Platform: macOS
Application: Arc Browser
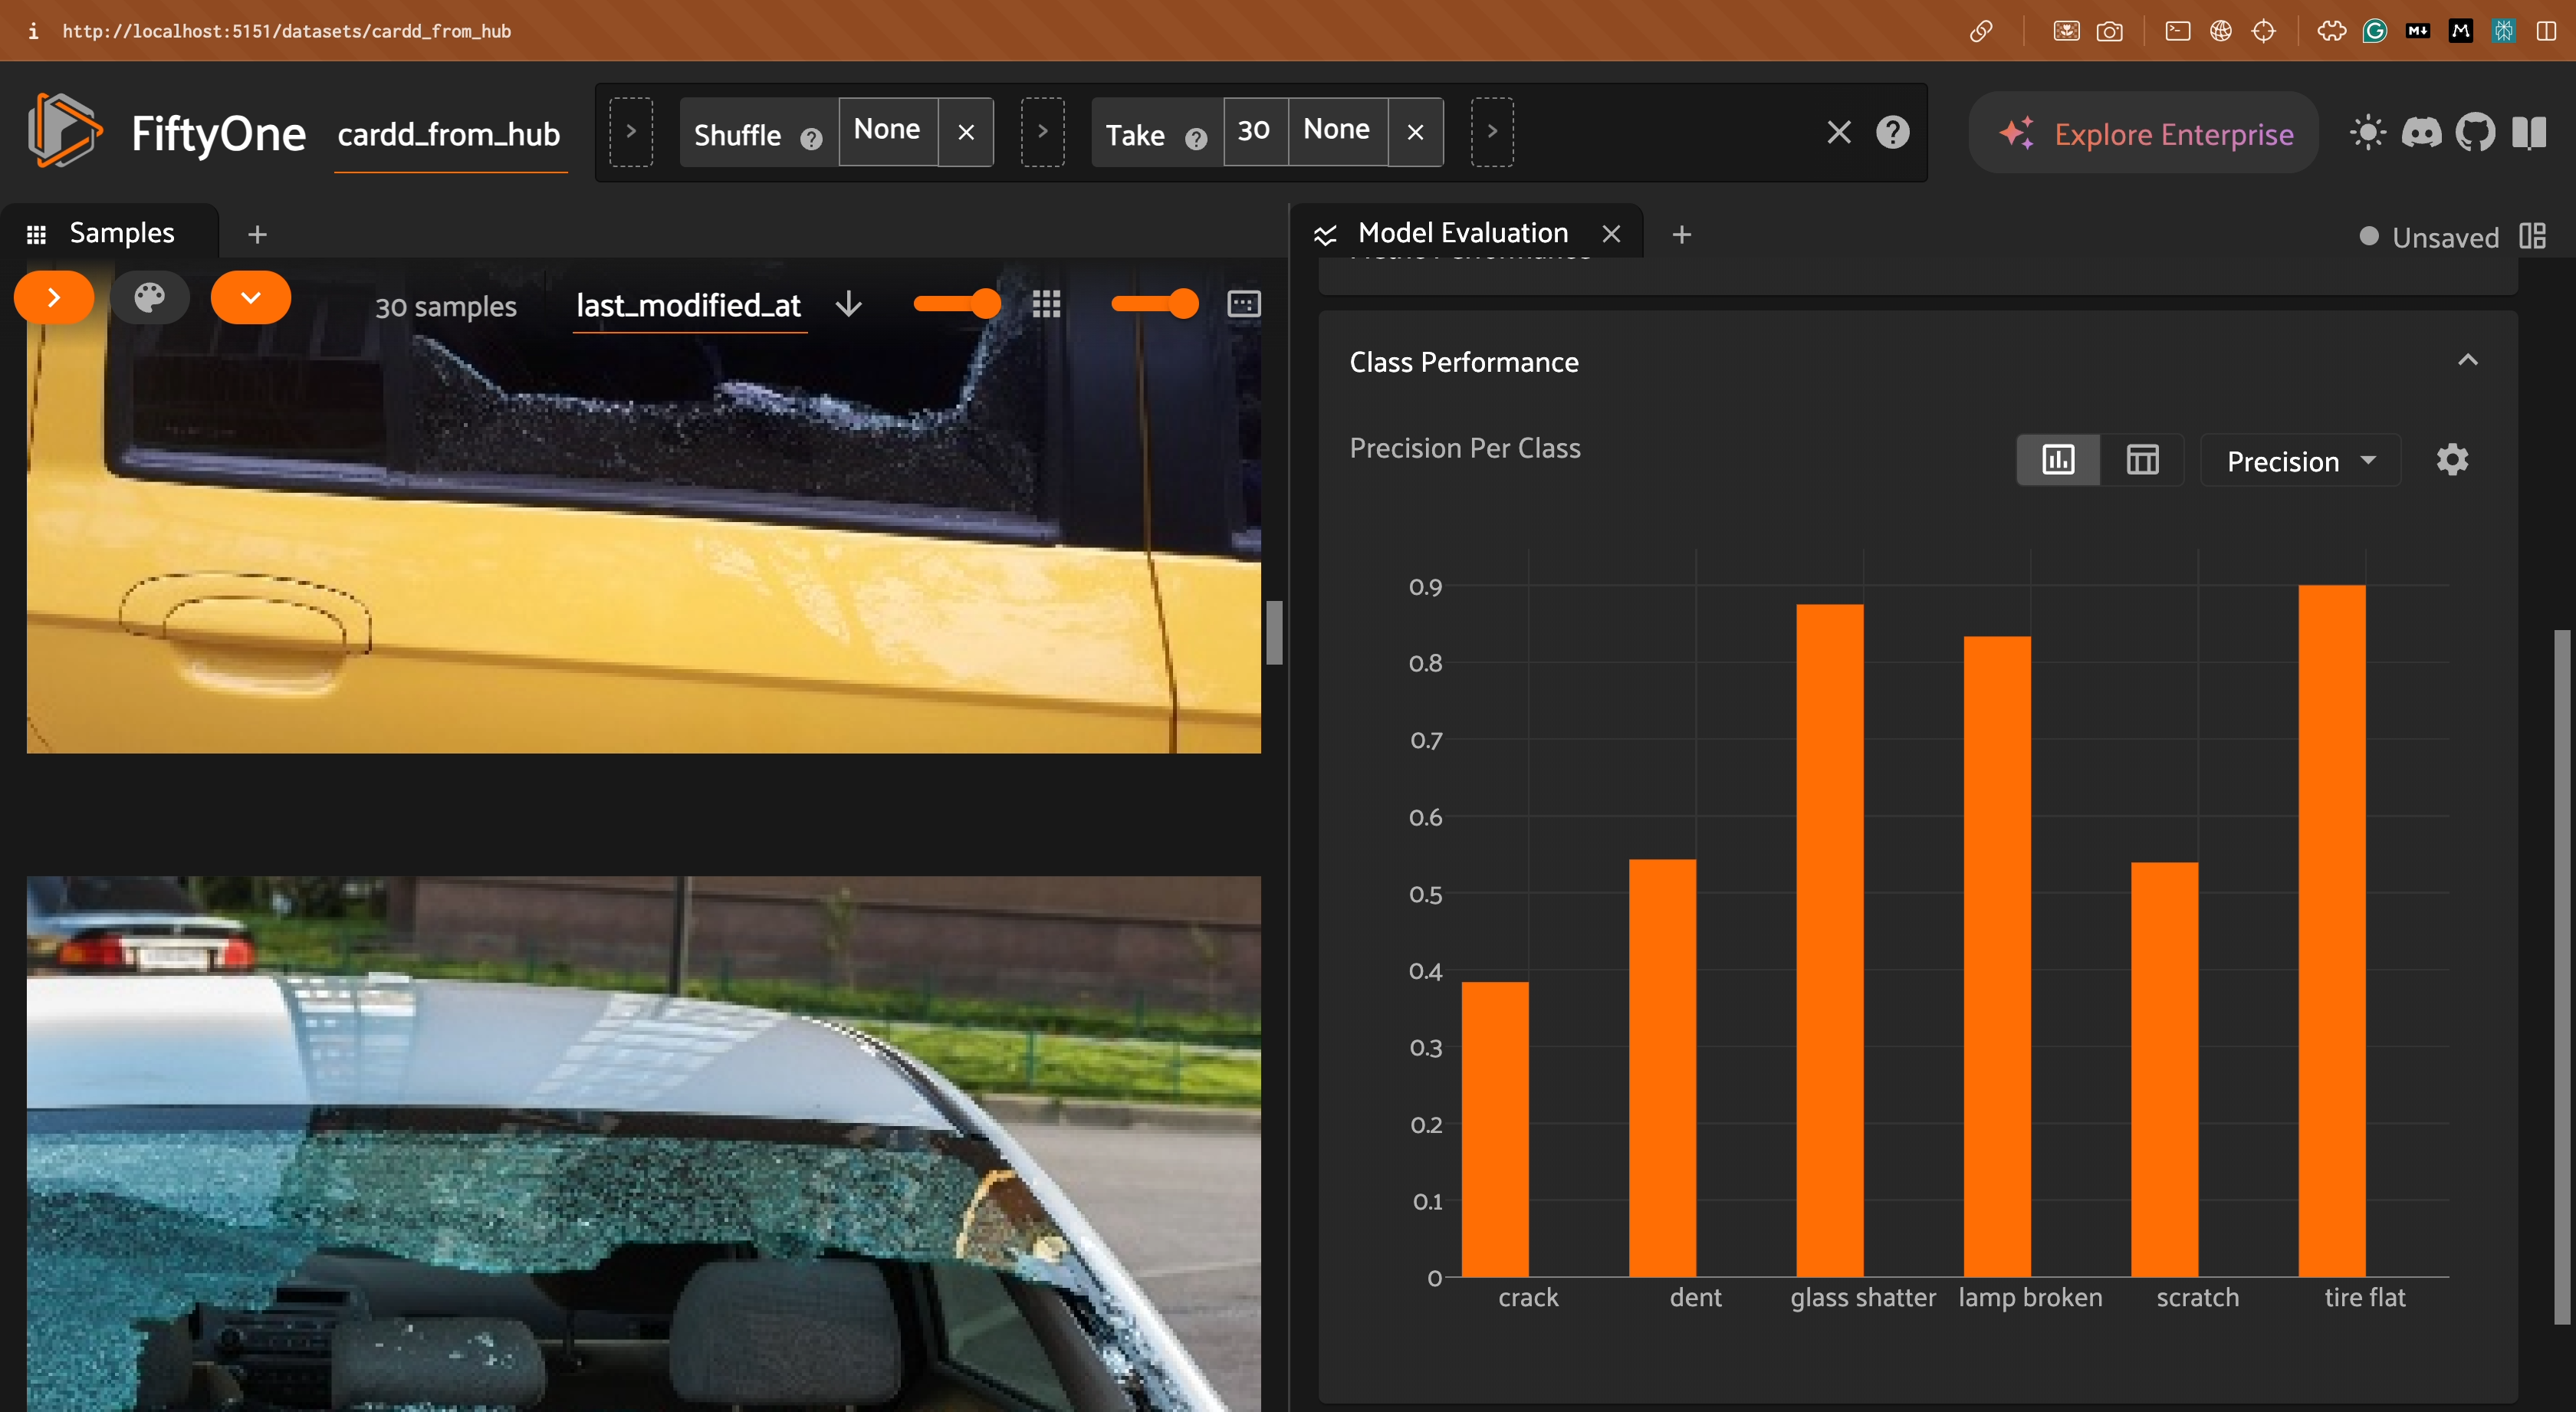
task_description: Open the settings menu in the the per class performance card of the model evaluation panel
action_type: click
element_info: Icon
steps_since_start: 1